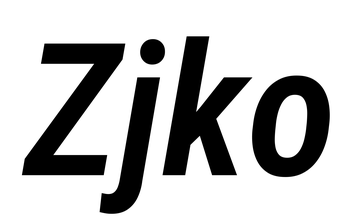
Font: Roboto-Italic_Condensed_SemiBold_Italic